Question: What I am trying to do is speed up some of the time building websites since we have such a large work load. We tend to be doing the same things over and over, and for these Night Drop forms we have a small image preview below. When clicked on it will open up the PDF, but I was wondering if there is a way to automate this so the image preview will automatically be created and just take the logo and re-size it and put it on the top like below.
Is this possible? So it would start with the blank form on the left, and then take the logo.png file from the website and re-size it to the correct dimensions and put it in the top center like on the second image.
Sorry if this is a stupid question, just would be awesome if it could work!
Thanks :-)

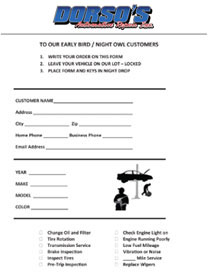
Answer: I got it to work! Here is the code for anyone interested.
'''
<?php
function resize($img, $w, $h, $newfilename) {
//Check if GD extension is loaded
if (!extension_loaded('gd') && !extension_loaded('gd2')) {
trigger_error("GD is not loaded", E_USER_WARNING);
return false;
}
//Get Image size info
$imgInfo = getimagesize($img);
switch ($imgInfo[2]) {
case 1: $im = imagecreatefromgif($img); break;
case 2: $im = imagecreatefromjpeg($img); break;
case 3: $im = imagecreatefrompng($img); break;
default: trigger_error('Unsupported filetype!', E_USER_WARNING); break;
}
//If image dimension is smaller, do not resize
if ($imgInfo[0] <= $w && $imgInfo[1] <= $h) {
$nHeight = $imgInfo[1];
$nWidth = $imgInfo[0];
}else{
//yeah, resize it, but keep it proportional
if ($w/$imgInfo[0] > $h/$imgInfo[1]) {
$nWidth = $w;
$nHeight = $imgInfo[1]*($w/$imgInfo[0]);
}else{
$nWidth = $imgInfo[0]*($h/$imgInfo[1]);
$nHeight = $h;
}
}
$nWidth = round($nWidth);
$nHeight = round($nHeight);
$newImg = imagecreatetruecolor($nWidth, $nHeight);
/* Check if this image is PNG or GIF, then set if Transparent*/
if(($imgInfo[2] == 1) OR ($imgInfo[2]==3)){
imagealphablending($newImg, false);
imagesavealpha($newImg,true);
$transparent = imagecolorallocatealpha($newImg, 255, 255, 255, 127);
imagefilledrectangle($newImg, 0, 0, $nWidth, $nHeight, $transparent);
}
imagecopyresampled($newImg, $im, 0, 0, 0, 0, $nWidth, $nHeight, $imgInfo[0], $imgInfo[1]);
//Generate the file, and rename it to $newfilename
switch ($imgInfo[2]) {
case 1: imagegif($newImg,$newfilename); break;
case 2: imagejpeg($newImg,$newfilename); break;
case 3: imagepng($newImg,$newfilename); break;
default: trigger_error('Failed resize image!', E_USER_WARNING); break;
}
return $newfilename;
}
$img = "images/logo.png"; // File image location
$newfilename = "images/dropoff_preview.png"; // New file name for thumb
$w = 45;
$h = 45;
$thumbnail = resize($img, $w, $h, $newfilename);
$image = @$HTTP_GET_VARS['image']; // Useful if using in an img tag to call images
$image = str_replace(array("/", ".."), "", $image); // Prevent abuse
$overlay = $thumbnail;
$dir = '';
// A default image for the demo...remove if you wish.
if ($image == NULL) {
$image = 'images/dropoff_blank.jpg';
}
// Find if image exists
if (!file_exists($dir . $image)) {
die("Image does not exist.");
}
// Set offset from bottom-right corner
$w_offset = 57;
$h_offset = 230;
$extension = strtolower(substr($image, strrpos($image, ".") + 1));
// Load image from file
switch ($extension)
{
case 'jpg':
$background = imagecreatefromjpeg($dir . $image);
break;
case 'jpeg':
$background = imagecreatefromjpeg($dir . $image);
break;
case 'png':
$background = imagecreatefrompng($dir . $image);
break;
case 'gif':
$background = imagecreatefromgif($dir . $image);
break;
default:
die("Image is of unsupported type.");
}
// Find base image size
$swidth = imagesx($background);
$sheight = imagesy($background);
// Turn on alpha blending
imagealphablending($background, true);
// Create overlay image
$overlay = imagecreatefrompng($dir . $overlay);
// Get the size of overlay
$owidth = imagesx($overlay);
$oheight = imagesy($overlay);
// Overlay watermark
imagecopy($background, $overlay, $swidth - $owidth - $w_offset, $sheight - $oheight - $h_offset, 0, 0, $owidth, $oheight);
// Output header and final image
header("Content-type: image/jpeg");
header("Content-Disposition: filename=" . $image);
imagejpeg($background);
// Destroy the images
imagedestroy($background);
imagedestroy($overlay);
'''